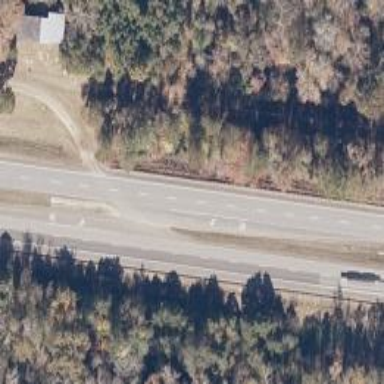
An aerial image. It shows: Asphalt highway with dual carriageway.